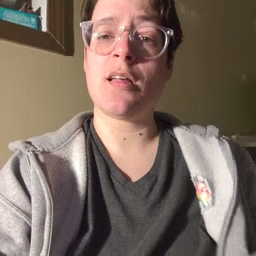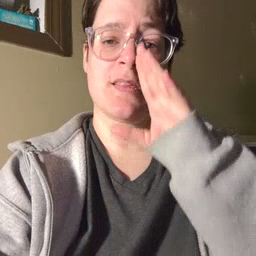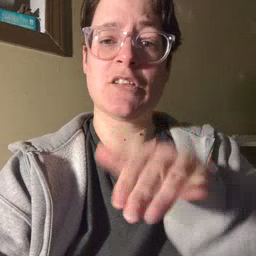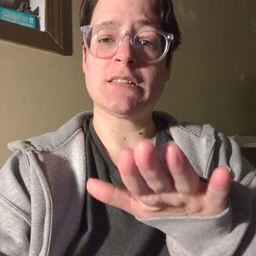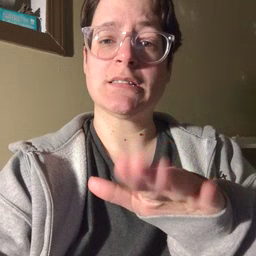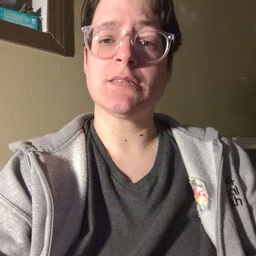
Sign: elephant